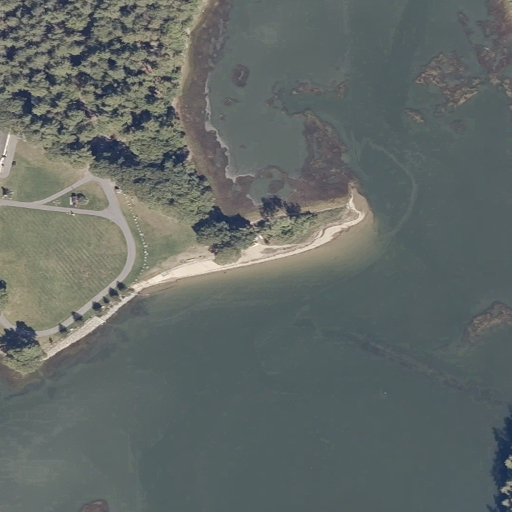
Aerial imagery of cape in Maine named Thomas Point containing open water, herbaceous wetlands, evergreen forest, low intensity development, medium intensity development, barren land, open development, and high intensity development